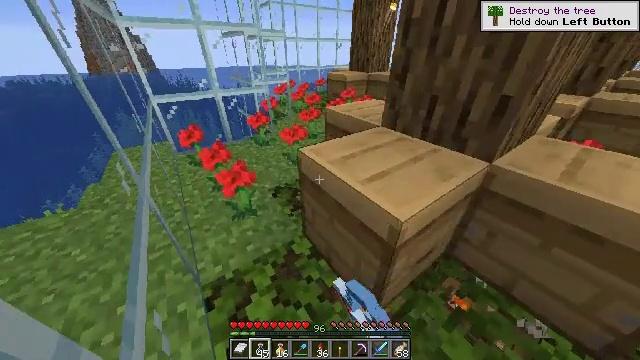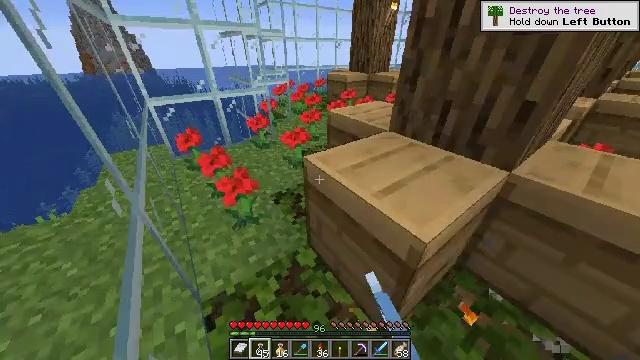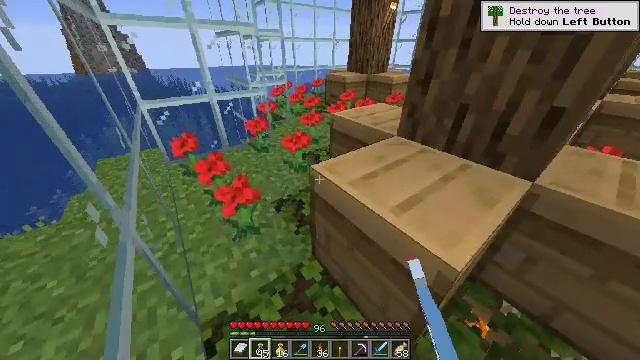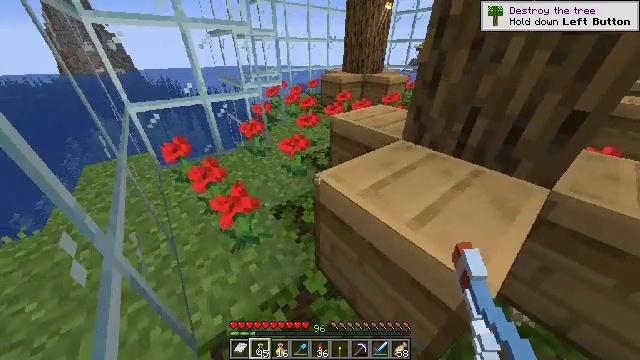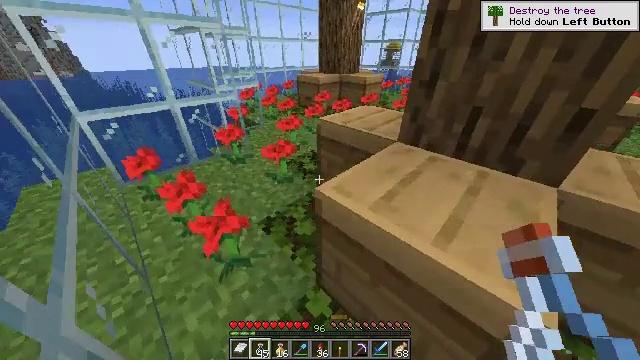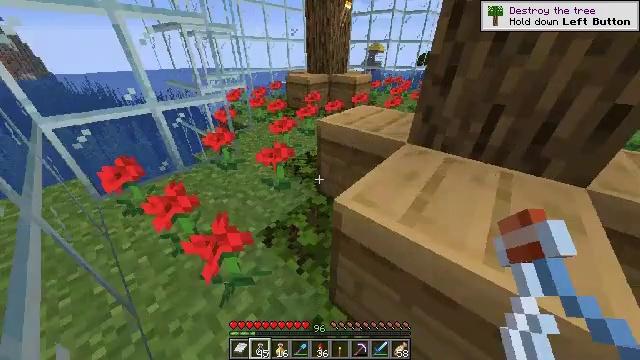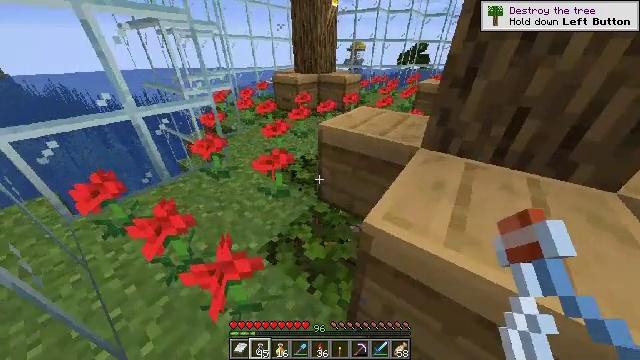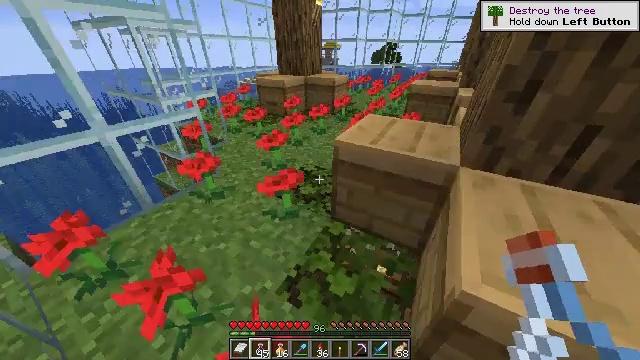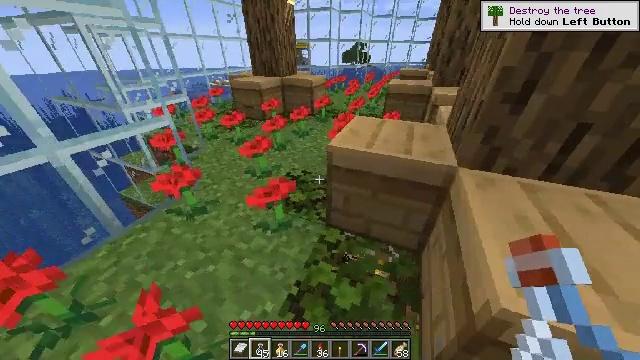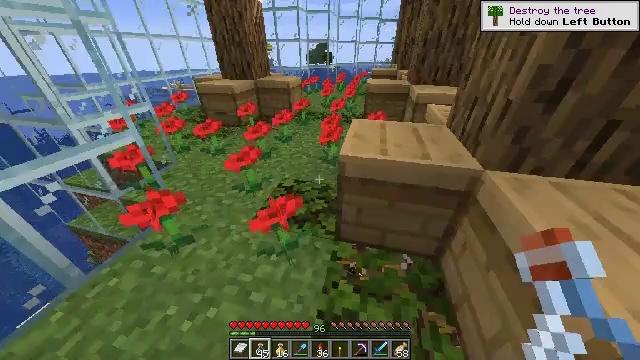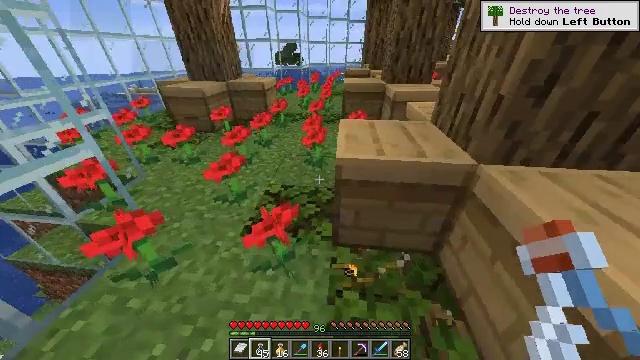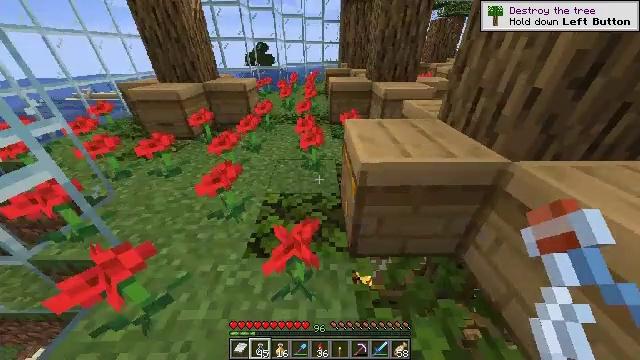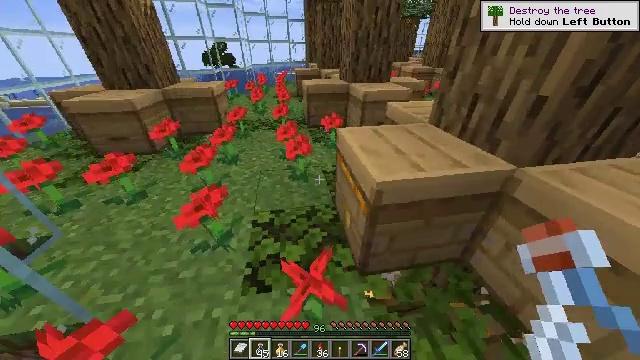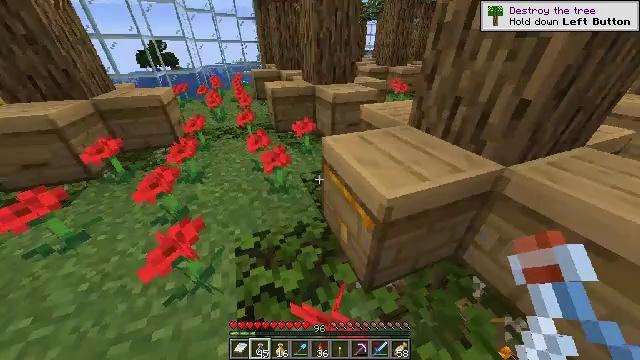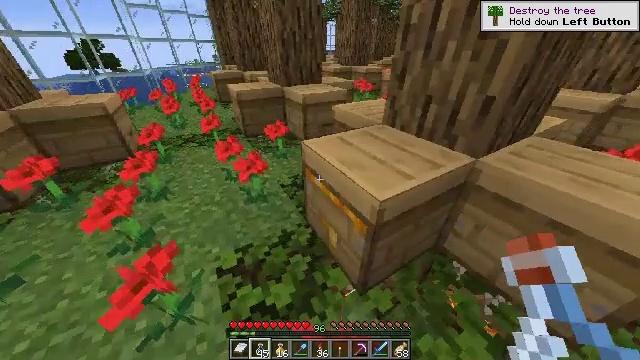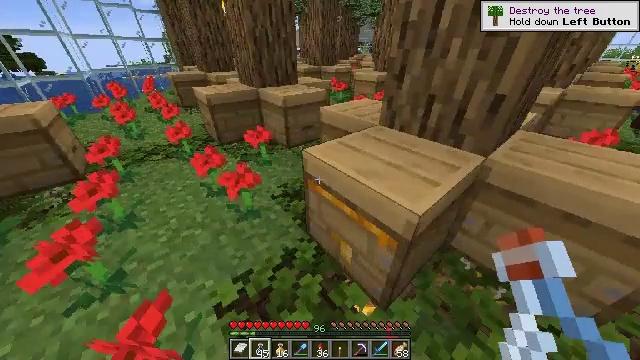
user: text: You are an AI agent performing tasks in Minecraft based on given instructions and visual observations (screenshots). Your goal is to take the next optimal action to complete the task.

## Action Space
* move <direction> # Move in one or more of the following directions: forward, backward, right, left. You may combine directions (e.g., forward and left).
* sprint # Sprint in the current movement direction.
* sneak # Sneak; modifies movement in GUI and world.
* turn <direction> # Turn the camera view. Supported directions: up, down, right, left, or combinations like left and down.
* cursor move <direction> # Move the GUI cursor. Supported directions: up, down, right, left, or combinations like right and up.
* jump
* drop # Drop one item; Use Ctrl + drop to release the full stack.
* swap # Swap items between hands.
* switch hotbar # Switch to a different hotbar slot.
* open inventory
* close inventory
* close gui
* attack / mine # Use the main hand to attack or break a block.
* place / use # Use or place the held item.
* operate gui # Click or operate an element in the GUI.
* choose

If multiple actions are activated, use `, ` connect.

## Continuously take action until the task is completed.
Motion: motion action
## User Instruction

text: Form a honey block with honey bottles in the grid.
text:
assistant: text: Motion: move left
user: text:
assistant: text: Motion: move left, turn right
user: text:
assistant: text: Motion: move left, turn right
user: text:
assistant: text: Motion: move forward and move left, turn right
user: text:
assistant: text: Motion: move forward and move left, turn right
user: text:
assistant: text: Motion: move forward and move left, turn right
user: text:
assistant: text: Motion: move forward and move left, turn right
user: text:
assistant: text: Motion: move forward and move left, turn right
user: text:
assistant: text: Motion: move forward and move left, turn right
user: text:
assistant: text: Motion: move forward and move left, turn right
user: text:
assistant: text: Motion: move forward and move left, turn right
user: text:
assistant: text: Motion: move forward and move left, turn right
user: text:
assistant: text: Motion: move forward and move left, turn right
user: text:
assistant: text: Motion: move forward and move left, turn right
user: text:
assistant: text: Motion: move forward and move left, turn right
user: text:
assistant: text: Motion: move forward and move left, turn right and up
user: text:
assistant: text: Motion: move forward and move left, turn left and up
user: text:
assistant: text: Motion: move forward, turn right
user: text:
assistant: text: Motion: turn right and down
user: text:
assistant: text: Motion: turn right and down
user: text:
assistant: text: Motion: turn right and down
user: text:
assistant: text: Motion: turn right
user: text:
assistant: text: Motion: turn right
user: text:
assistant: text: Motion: use / place
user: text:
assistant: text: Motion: use / place
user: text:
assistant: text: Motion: turn left, use / place
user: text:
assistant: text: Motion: turn left and down
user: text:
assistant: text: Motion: turn left and up
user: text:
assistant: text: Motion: turn left
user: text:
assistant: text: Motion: move forward